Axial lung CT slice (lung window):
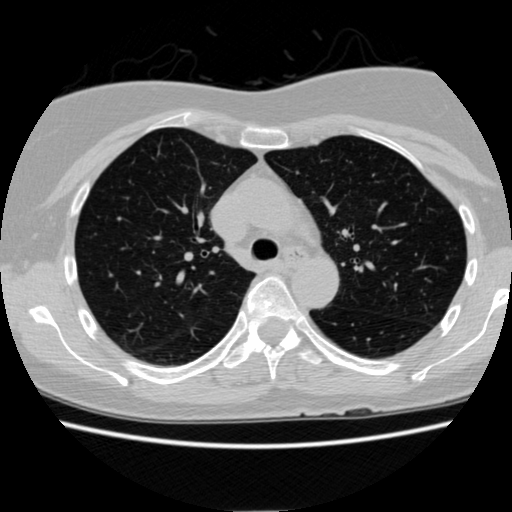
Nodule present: no